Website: home-depot
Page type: delivery-shipping
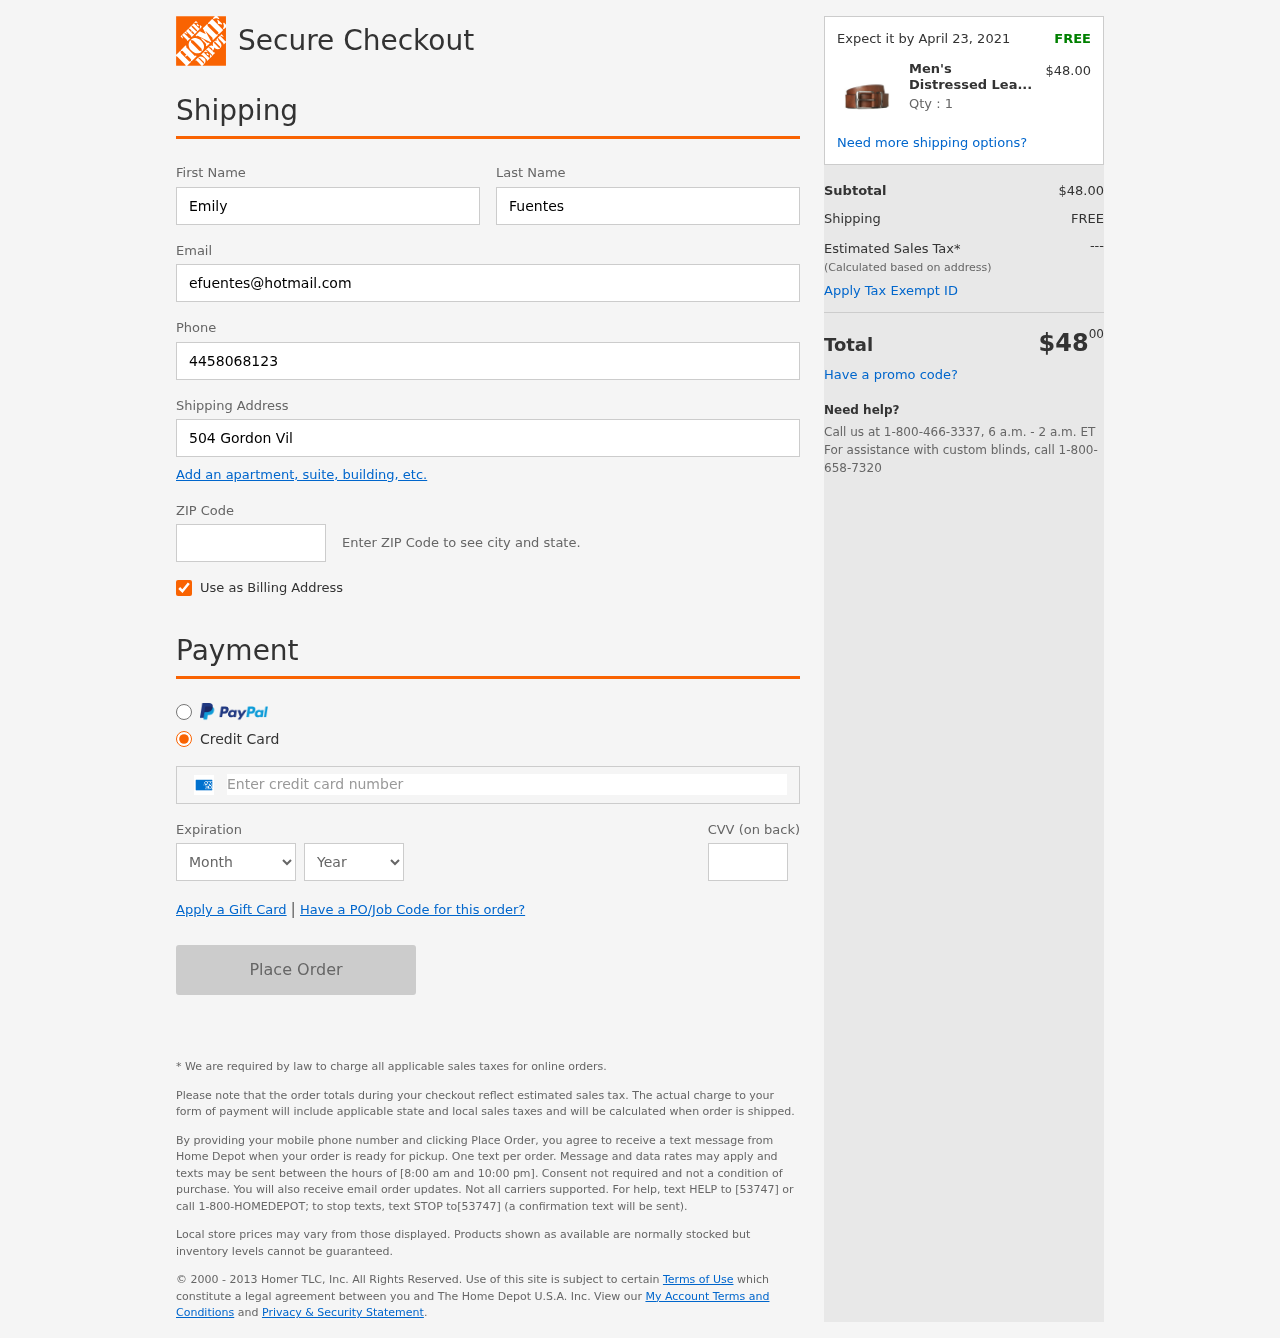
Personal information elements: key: PII_CARD_CVV
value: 5707
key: PII_CARD_EXPIRY_MONTH
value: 04
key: PII_CARD_EXPIRY_YEAR
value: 30
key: PII_CARD_NUMBER
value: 3799 6693 9356 825
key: PII_EMAIL
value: efuentes@hotmail.com
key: PII_FIRSTNAME
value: Emily
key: PII_LASTNAME
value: Fuentes
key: PII_PHONE
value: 4458068123
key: PII_POSTCODE
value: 61108
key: PII_STREET
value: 504 Gordon Village Apt. 257
Product elements: key: PRODUCT1_NAME
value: Men's Distressed Leather Casual Belt
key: PRODUCT1_PRICE
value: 48
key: PRODUCT1_QUANTITY
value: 1
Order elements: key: ORDER_DELIVERY_DATE
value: Expect it by April 23, 2021
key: ORDER_SUBTOTAL
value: $48.00
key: ORDER_SHIPPING_COST
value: FREE
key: ORDER_TOTAL
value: $4800